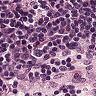
Metastatic tissue present: no